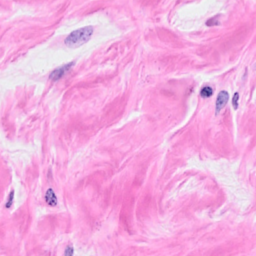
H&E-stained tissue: Breast